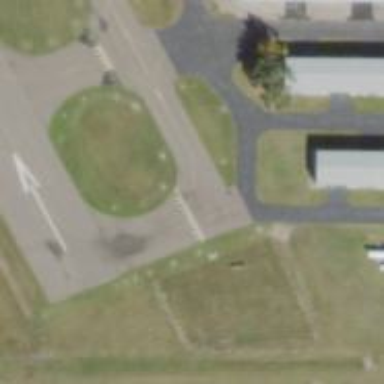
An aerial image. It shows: Image of taxiway at airport.